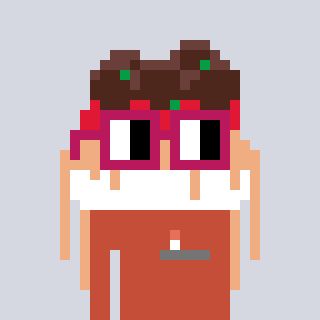
a pixel art character with square dark red glasses, a spaghetti-shaped head and a rust-colored body on a cool background